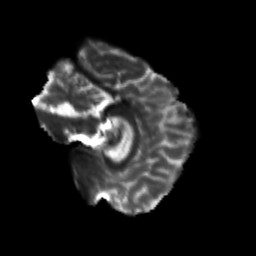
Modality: T2w
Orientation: sagittal
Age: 21
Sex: male
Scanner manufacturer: siemens
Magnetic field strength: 3 T
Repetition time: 3.5 s
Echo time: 0.125 s